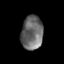
Tissue: prostate
Cell type: T cells
Senescence score: 0.3031
Nuclear area (px): 724
Mean DAPI intensity: 105.006